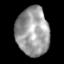
Tissue: lung
Cell type: Endothelial cells
Senescence score: 0.1127
Nuclear area (px): 1566
Mean DAPI intensity: 156.033